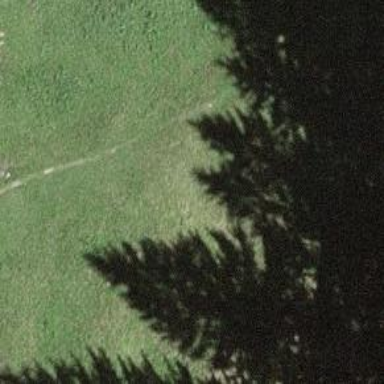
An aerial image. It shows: Path.